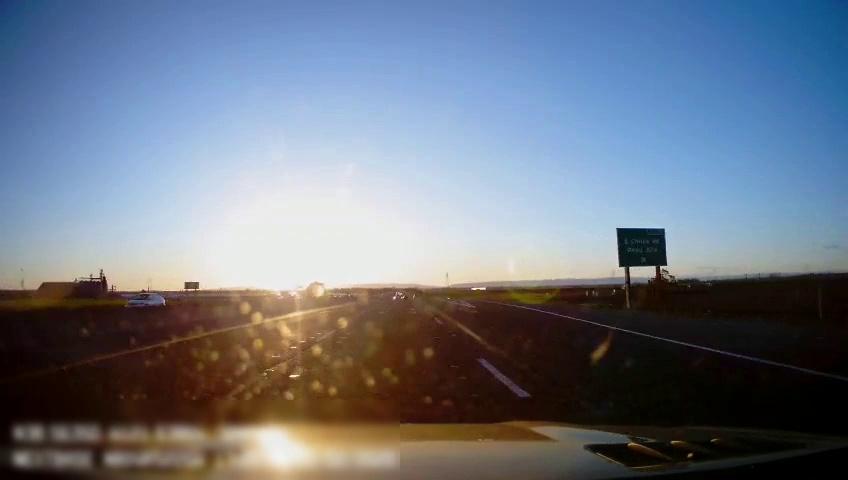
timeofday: Day
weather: Sunny
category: Drivable Space
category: Vehicles | Car
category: Lanes | Alternate Lane
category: Lanes | Current Lane
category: Lanes | Current Lane
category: Lanes | Alternate Lane
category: Traffic | Signs